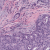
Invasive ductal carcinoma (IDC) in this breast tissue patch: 0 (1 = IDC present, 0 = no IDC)